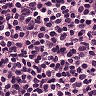
Metastatic tissue present: no